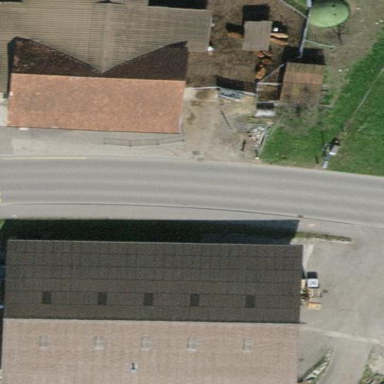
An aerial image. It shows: Gabled roof on farm auxiliary building.